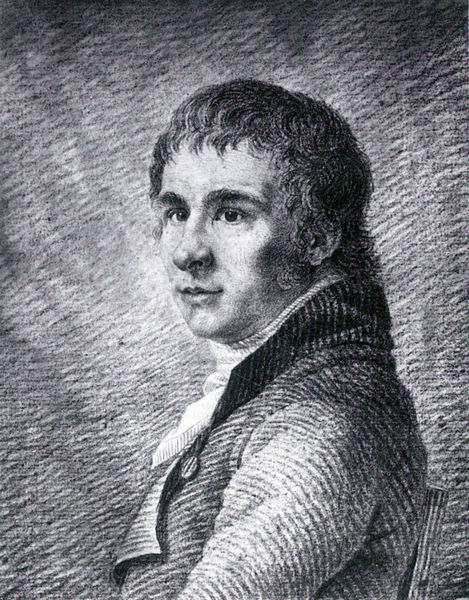
Titel: Christian Friedrich
Künstler: Caspar David Friedrich
Standort: München
Institution: Sammlung Winterstein
Schlagwörter: mann, weiß, sitzen, grau, haar, hintergrund, mund, nase, ohr, profil, schwarz, stirn, stuhl, zeichnung, blick, schal, tuch, anzug, hemd, jacke, jung, wand, augen, barock, gesicht, kragen, bildnis, hals, herr, portrait, porträt, auge, haare, mantel, sitzend, augenbrauen, knopf, kontrast, lippen, locken, ohren, schulter, lehne, linien, romantik, krawatte, dichter, halstuch, homme, nez, yeux, seitenansicht, stuhllehne, maler, lichteinfall, junge, augenbraue, jackett, revers, striche, kohle, druck, schwarz-weiß, schraffur, radierung, stich, backenbart, bleistift, koteletten, schielen, kotletten, halbprofil, struktur, bourgeois, chaise, aristocrate, porträit, gravure, kurzhaar, hemnd, costume, dessin, blöd, schahl, buste, visage, crayon, schaal, veste, dreiviertelportrait, portrait gravure dessin trois, scb, silberblick, strabisme, trois quart, hintergrundf, knollennase, regard, schielt, personnage, kleiner mund, 18.jahrhundert, 17. jh, mine de plomb, loucher